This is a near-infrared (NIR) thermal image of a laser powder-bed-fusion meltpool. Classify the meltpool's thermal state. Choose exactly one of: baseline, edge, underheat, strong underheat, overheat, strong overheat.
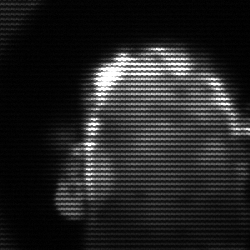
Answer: baseline